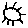
Label: sun